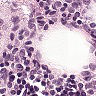
Metastatic tissue present: no